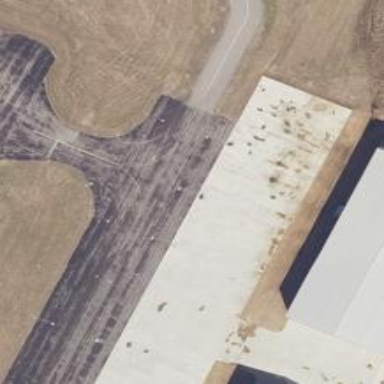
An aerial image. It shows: Image of taxiway at airport.